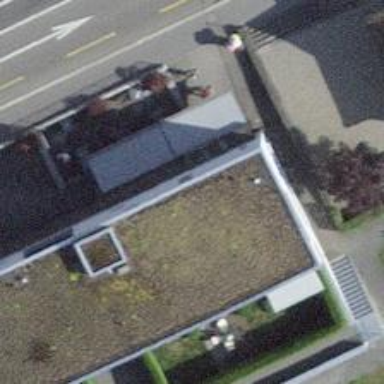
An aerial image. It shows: Café.